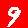
Digit: 9